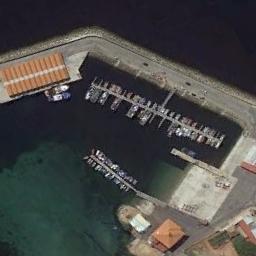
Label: harbor